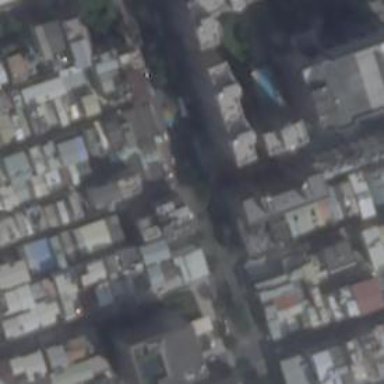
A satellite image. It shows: Residential area with apartments.